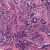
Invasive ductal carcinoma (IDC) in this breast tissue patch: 1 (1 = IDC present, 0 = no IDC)